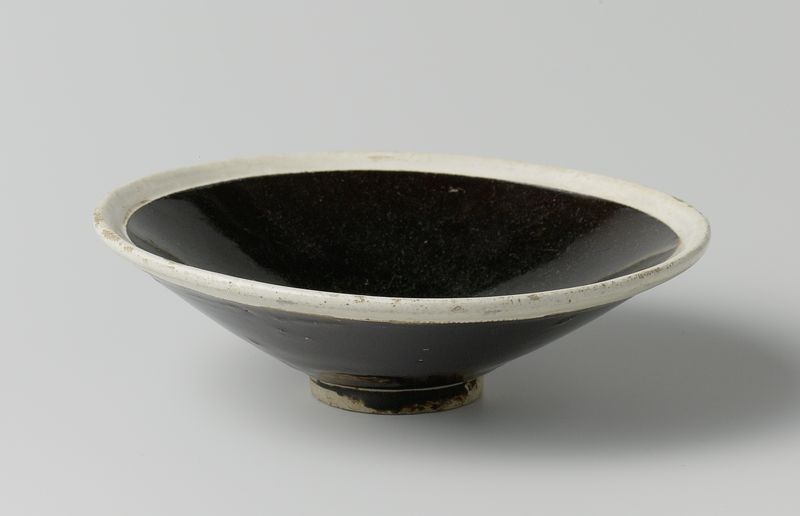
Titel: Theekom
Standort: Amsterdam
Institution: Rijksmuseum
Schlagwörter: blue, white, black, brown, photo, marble, ceramic, wide, dish, pottery, plate, tan, pedestal, photograph, bowl, ewer, glazed, clay, chipped, rim, shallow, glaze, fruitbowl, recipient